Question: i do not know how to do following issue
I have Column where can be values like 'T-<PHONE>' but sometimes that value is concatenated with more values, like 'T-<PHONE>, T-<PHONE>' and what i am trying to accomplish is if value is 'T-<PHONE>' or 'T-<PHONE>' and in other row this value is in concatenated value like 'T-<PHONE>, T-<PHONE>' then for every unconcatanated value use that concatenated value, for better understanding i am posting example

Maybe with some subselect which will look if Element value is inside any value in same column (foreaching all table) and if yes, then use longest string, but i feel this approach can have performance issue, any idea ?
Thank you
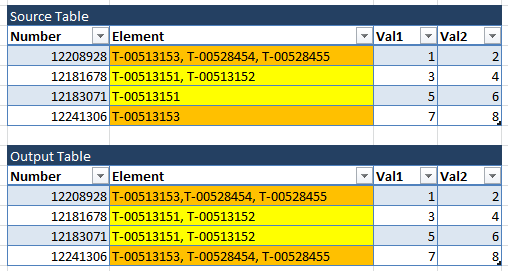
Answer: Yes, I think you can accomplish what you want. The following query finds the longest element that matches any given element:
'''
select s.number, longest.element, s.val1, s.val2
from source s cross apply
(select top 1 s2.element
from source s2
where s2.element like s.element + '%'
order by len(s2.element) desc
) longest;
'''
You can also do this with a correlated subquery.
Note: it is a bad idea to store lists of things in a delimited field. You should have a separate junction table with one row per number and per element. It would make this sort of operation much more efficient.